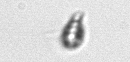
Label: Cryptophyta